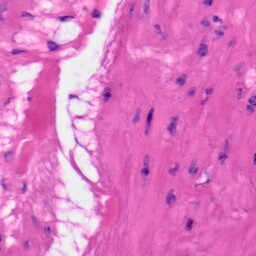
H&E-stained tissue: Skin